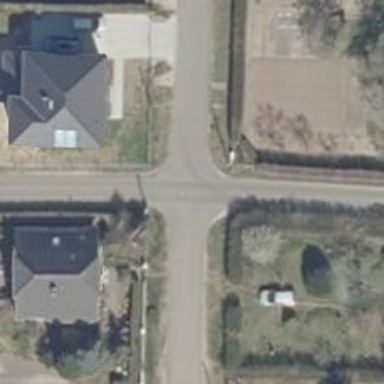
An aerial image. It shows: Residential road with asphalt surface.